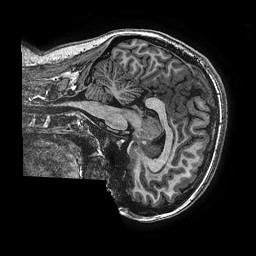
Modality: T1w
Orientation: sagittal
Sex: female
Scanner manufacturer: ge
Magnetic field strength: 3 T
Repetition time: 0.00766 s
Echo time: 0.003476 s